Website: lowes
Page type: customer-info-address
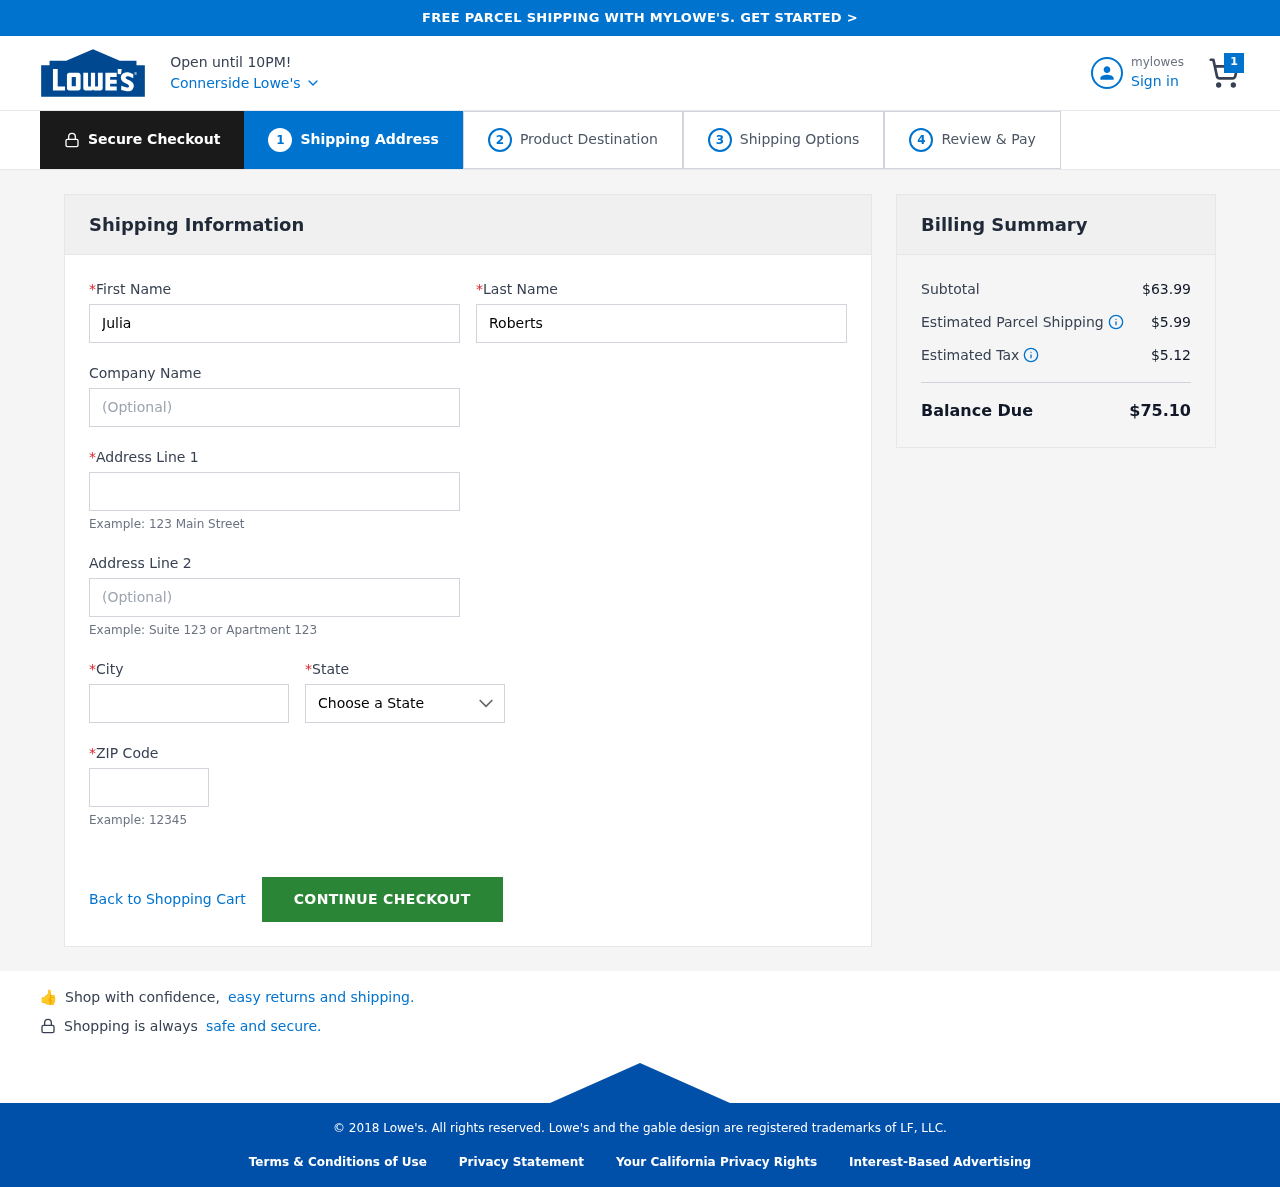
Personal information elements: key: PII_CITY
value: Connerside
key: PII_FIRSTNAME
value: Julia
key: PII_LASTNAME
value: Roberts
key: PII_POSTCODE
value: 56097
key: PII_STATE
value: Kentucky
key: PII_STREET
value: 4125 Richard Passage Apt. 371
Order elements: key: ORDER_NUM_ITEMS
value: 1
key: ORDER_SUBTOTAL
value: $63.99
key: ORDER_SHIPPING_COST
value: $5.99
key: ORDER_TAX
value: $5.12
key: ORDER_TOTAL
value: $75.10